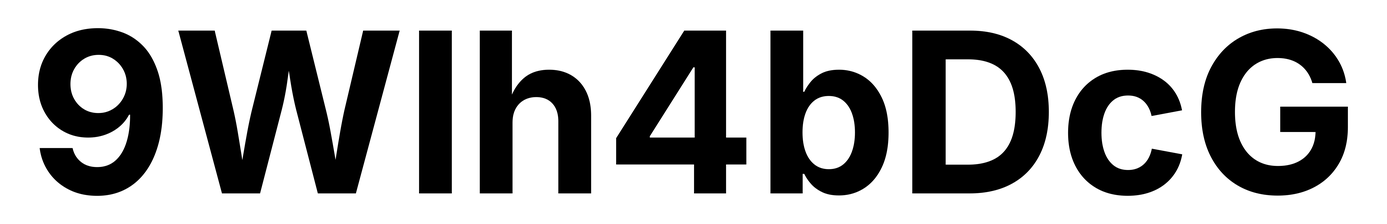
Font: Inter_Bold